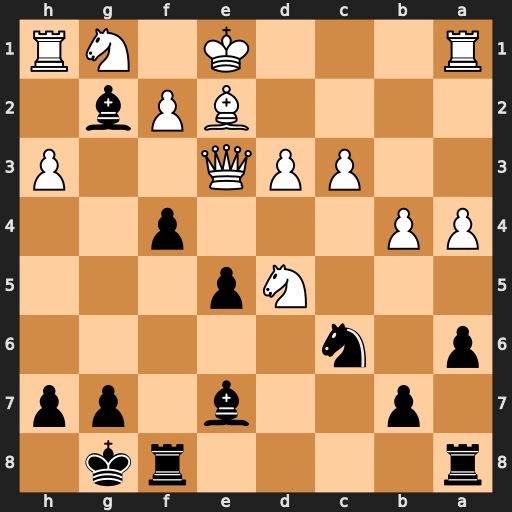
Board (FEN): r4rk1/1p2b1pp/p1n5/3Np3/PP3p2/2PPQ2P/4BPb1/R3K1NR
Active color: b
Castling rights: KQ
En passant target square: -
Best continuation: fxe3 Nxe7+ Nxe7 fxe3 Bxh1